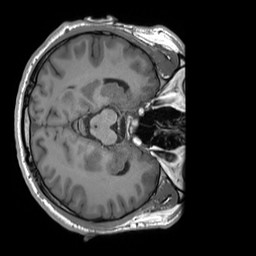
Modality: T1w
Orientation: axial
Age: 27
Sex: male
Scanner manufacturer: siemens
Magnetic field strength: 3 T
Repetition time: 1.8 s
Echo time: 0.00232 s